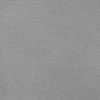
Label: dusty